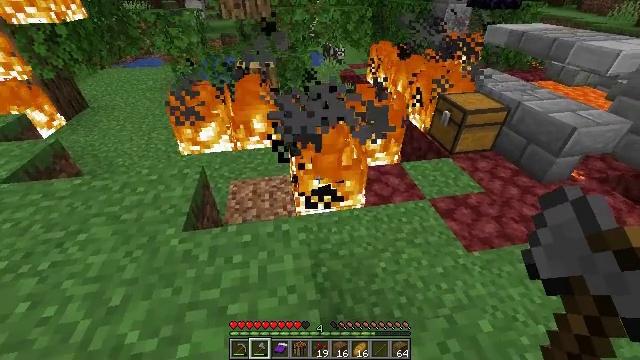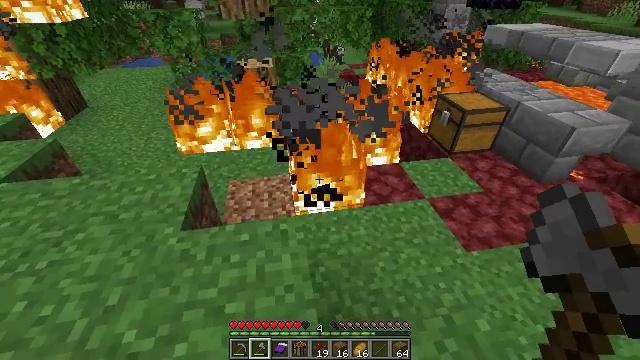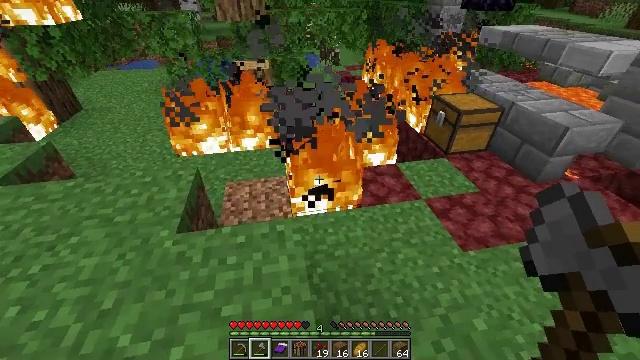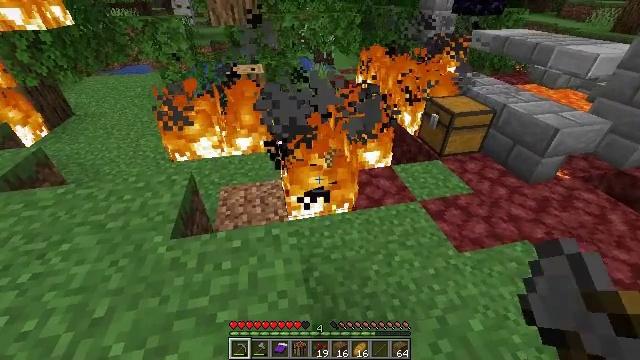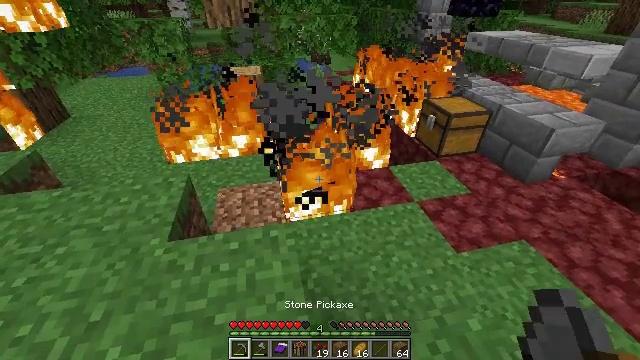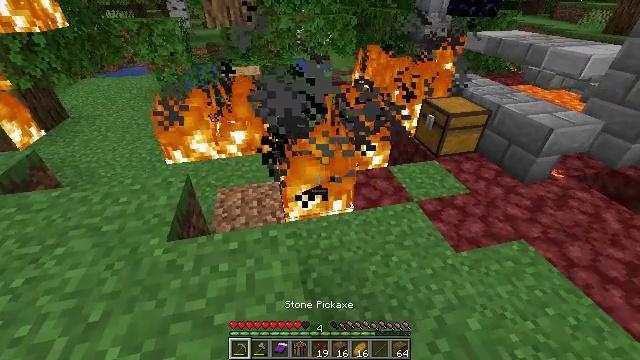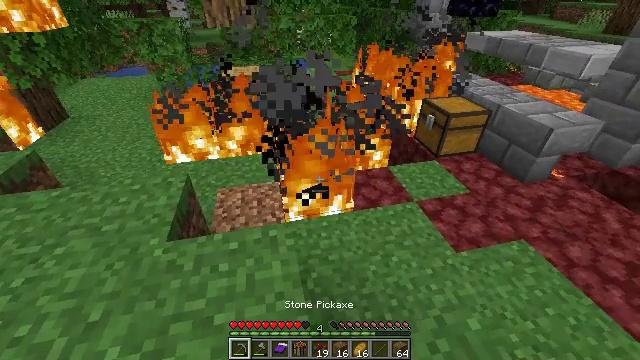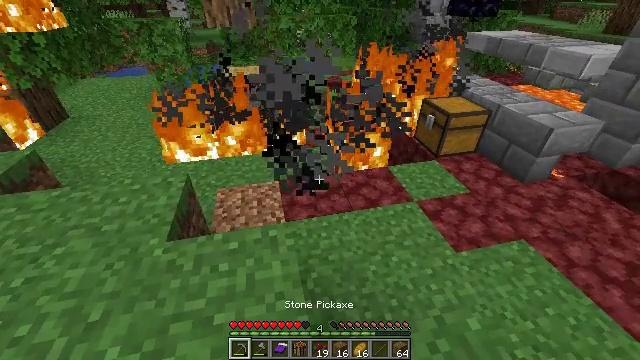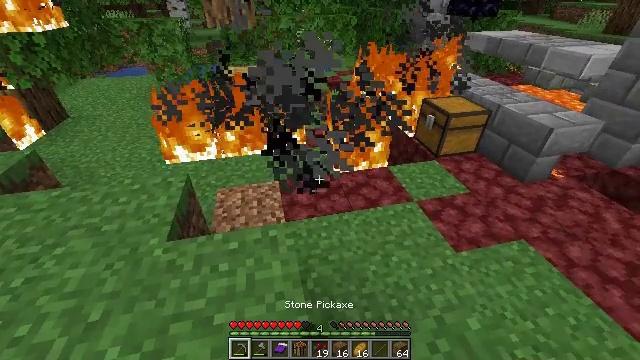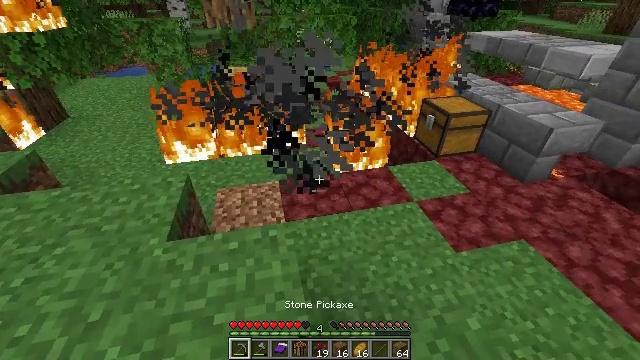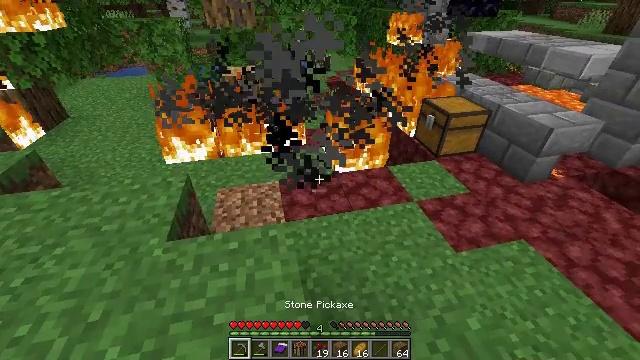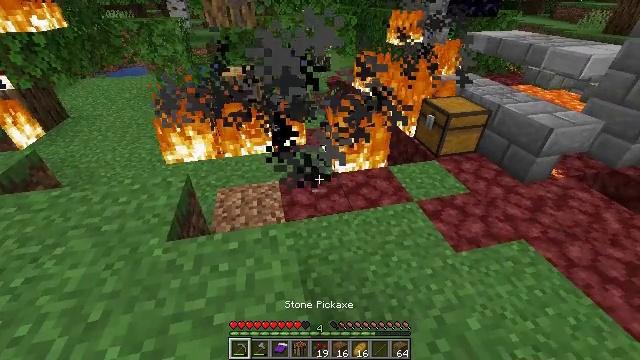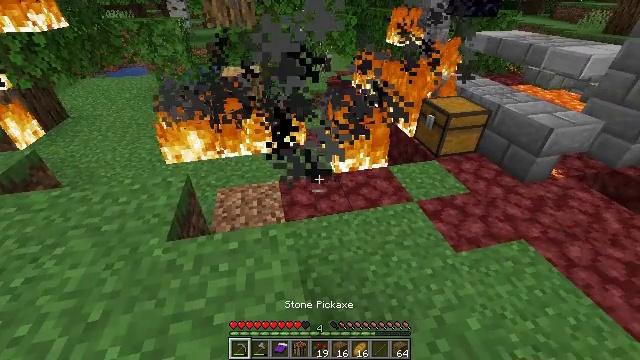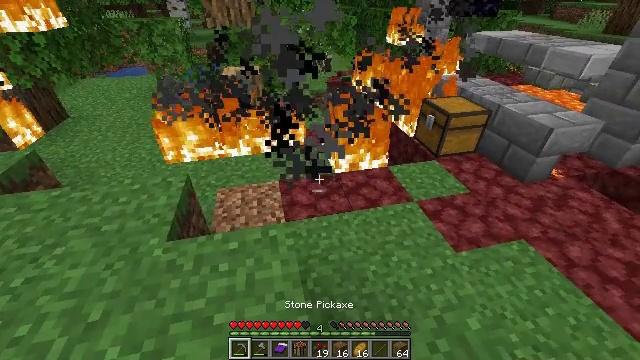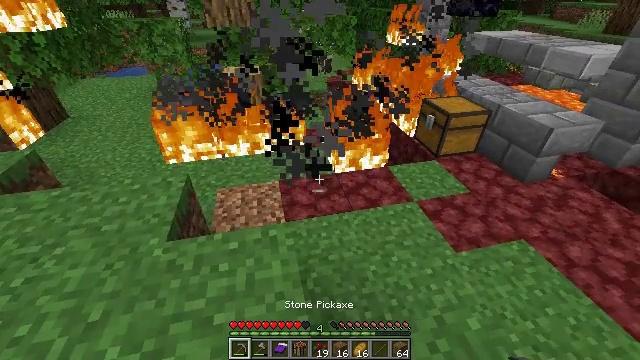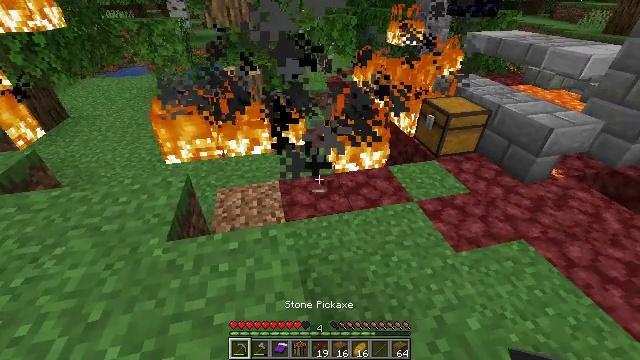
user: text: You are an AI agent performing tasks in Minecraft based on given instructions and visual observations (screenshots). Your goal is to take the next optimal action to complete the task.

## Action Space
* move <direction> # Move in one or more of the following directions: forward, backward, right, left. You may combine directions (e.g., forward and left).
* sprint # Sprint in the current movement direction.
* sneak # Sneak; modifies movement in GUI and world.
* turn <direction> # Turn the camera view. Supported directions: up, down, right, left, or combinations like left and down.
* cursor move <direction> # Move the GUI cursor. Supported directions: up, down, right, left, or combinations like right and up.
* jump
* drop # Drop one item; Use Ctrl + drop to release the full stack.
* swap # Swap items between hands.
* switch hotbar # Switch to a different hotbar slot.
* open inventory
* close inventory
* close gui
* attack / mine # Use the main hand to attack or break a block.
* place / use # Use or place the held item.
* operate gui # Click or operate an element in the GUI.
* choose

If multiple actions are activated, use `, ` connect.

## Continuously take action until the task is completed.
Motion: motion action
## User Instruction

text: Destroy the fire.
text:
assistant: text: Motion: no_op
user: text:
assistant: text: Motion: no_op
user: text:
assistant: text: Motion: turn right, switch to hotbar 1
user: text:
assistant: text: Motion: switch to hotbar 1
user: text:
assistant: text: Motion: switch to hotbar 1
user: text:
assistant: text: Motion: no_op
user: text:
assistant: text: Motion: attack / mine
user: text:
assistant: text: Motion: attack / mine
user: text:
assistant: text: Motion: attack / mine
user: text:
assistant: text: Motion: attack / mine
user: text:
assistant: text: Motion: no_op
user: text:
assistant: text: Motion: no_op
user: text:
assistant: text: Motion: no_op
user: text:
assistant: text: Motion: no_op
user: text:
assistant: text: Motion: no_op
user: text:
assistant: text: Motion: turn right and up
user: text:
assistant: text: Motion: move forward, turn right and up
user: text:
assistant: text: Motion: move forward
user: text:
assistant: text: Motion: move forward
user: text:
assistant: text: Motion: move forward and move right
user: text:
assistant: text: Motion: move forward and move right
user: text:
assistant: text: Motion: move forward and move right, attack / mine
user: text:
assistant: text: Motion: move forward, attack / mine
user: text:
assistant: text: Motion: turn up
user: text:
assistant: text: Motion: turn up
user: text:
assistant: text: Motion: turn left
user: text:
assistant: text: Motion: no_op
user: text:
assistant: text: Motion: turn left
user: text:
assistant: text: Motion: turn left
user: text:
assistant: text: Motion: no_op